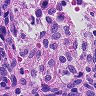
Metastatic tissue present: no